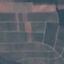
Label: PermanentCrop